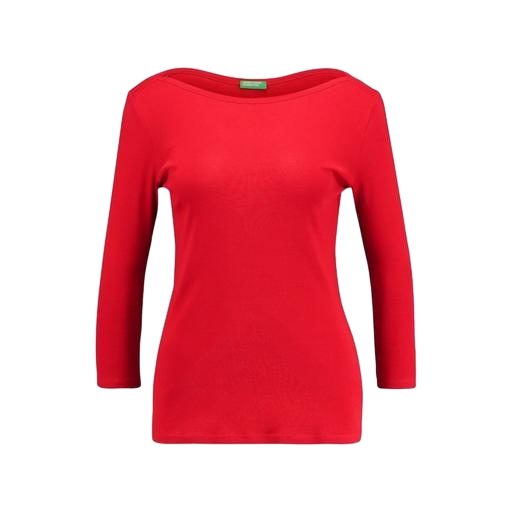
red boat-neck top, red three-quarter-sleeve scoop-neck t-shirt only macy, 3/4-sleeve boat-neck top, white background